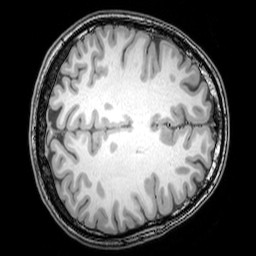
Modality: T1w
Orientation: axial
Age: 25
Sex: female
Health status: healthy
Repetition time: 0.081 s
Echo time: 0.037 s